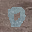
Label: 0